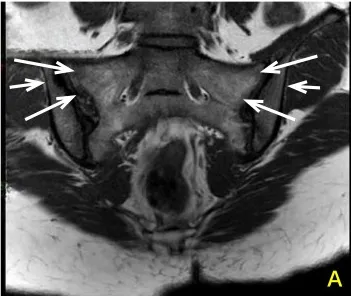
Changes in sacroiliac joint MRI images before and after treatment with sulfasalazine combined with saliduridine in patients with reactive arthritis. Before treatment (A, B) Bilateral sacroiliac joints showed irregular patchy slightly low signal intensity on T1-weighted images and slightly high signal intensity on T2-weighted images, with high signal intensity on fat-suppressed T2-weighted images indicating bone marrow edema. Local cortical bone blurring and narrowing of the joint space were observed, and the articular cartilage was indistinct.
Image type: radiology (mri)